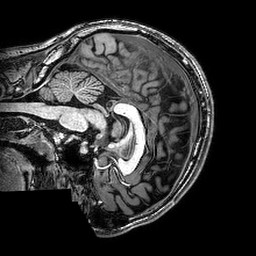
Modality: T1w
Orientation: sagittal
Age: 23
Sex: male
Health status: healthy
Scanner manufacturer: philips
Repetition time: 0.008331 s
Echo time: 0.00385 s